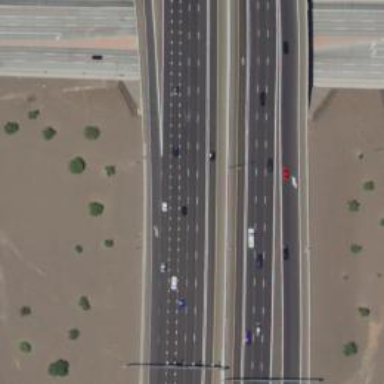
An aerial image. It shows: Motorway.